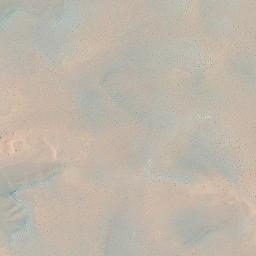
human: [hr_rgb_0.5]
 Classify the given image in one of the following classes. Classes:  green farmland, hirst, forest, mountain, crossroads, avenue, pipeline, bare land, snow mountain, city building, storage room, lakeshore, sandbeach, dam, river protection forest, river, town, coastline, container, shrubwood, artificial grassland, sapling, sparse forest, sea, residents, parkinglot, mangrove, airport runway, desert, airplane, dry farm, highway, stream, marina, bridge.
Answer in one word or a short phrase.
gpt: desert